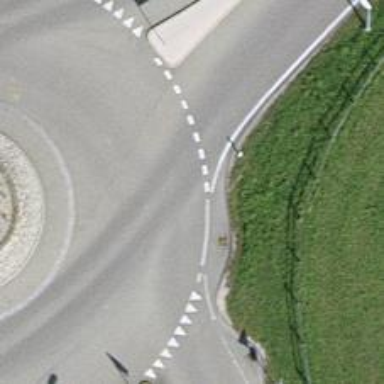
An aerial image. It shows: Secondary road around roundabout.